Question: I wanted to set up an MVC 2 web application in Visual Studio 2010 using C# as the language. For that, I referred the link: <URL> and I created the same. When I ran the application by pressing F5, I got an error in my browser. I have attached the error information below.

Please help me to resolve this.
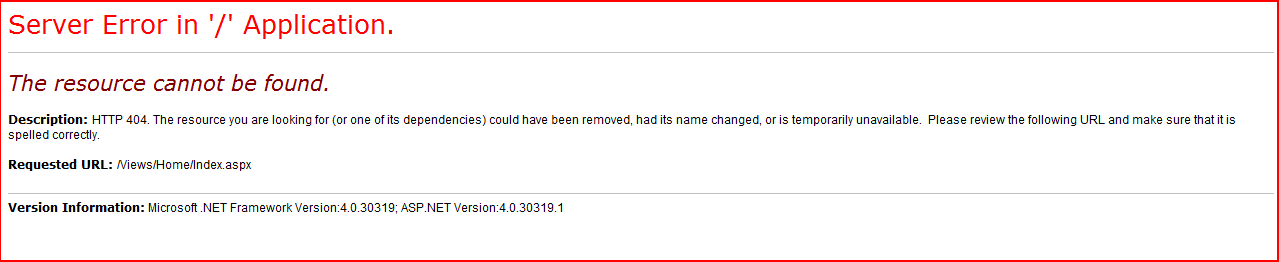
Answer: MVC is different from regular ASP.NET. In MVC you are using the http-address to tell your application which method to fire in which class.
In MVC language are called "". And are called "" (ruffly speaking).
If you want the first view to show, you will have to tell the class "HomeController" to perform its method "Index()".
You do this by entering the address: "localhost/"
Please read more here:
<URL>